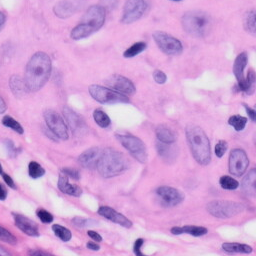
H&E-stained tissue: Skin